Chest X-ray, PA view. Patient: 56 years old, sex M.
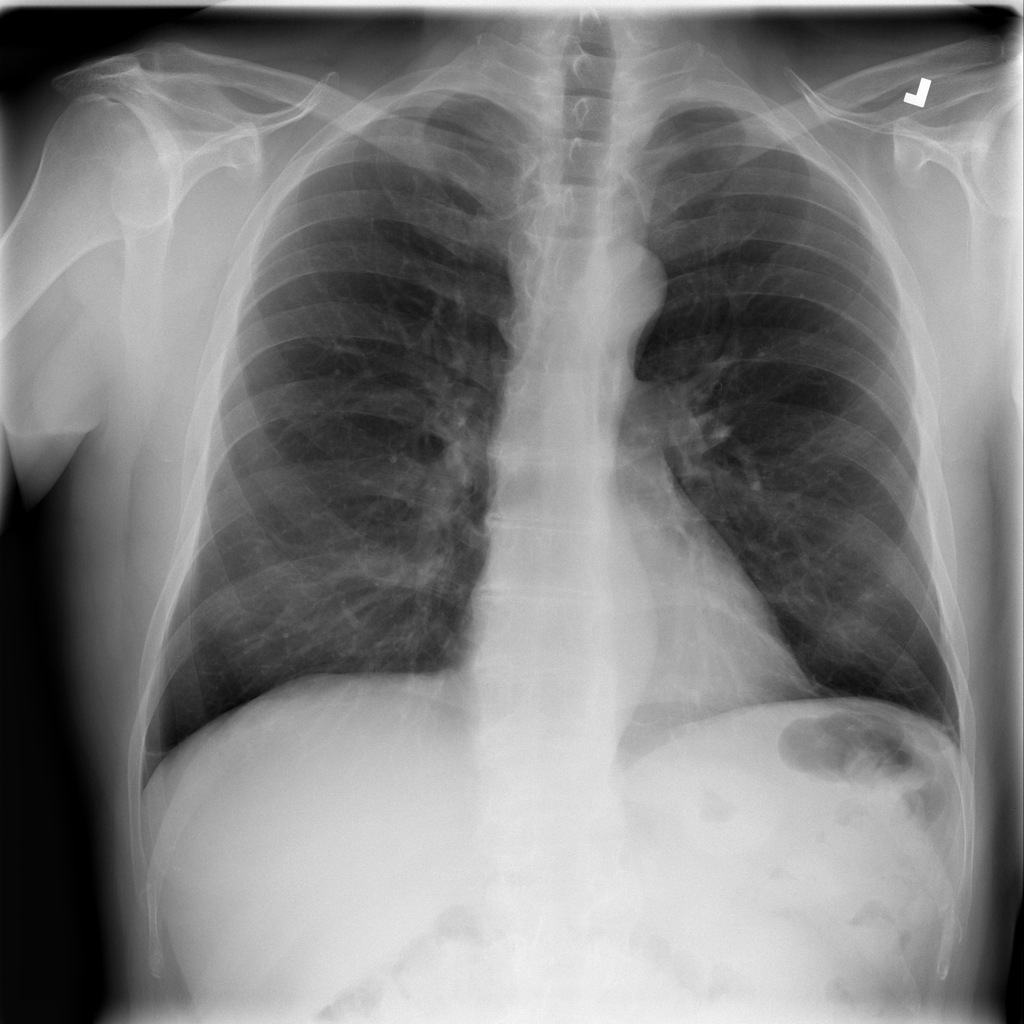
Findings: Infiltration